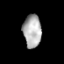
Tissue: prostate
Cell type: Myeloid cells
Senescence score: 0.2422
Nuclear area (px): 588
Mean DAPI intensity: 174.6